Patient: sex M, age 80
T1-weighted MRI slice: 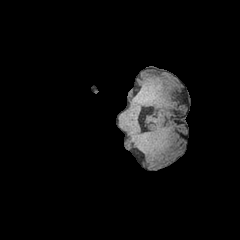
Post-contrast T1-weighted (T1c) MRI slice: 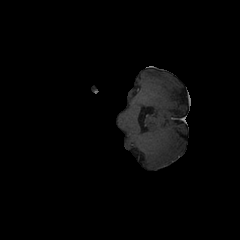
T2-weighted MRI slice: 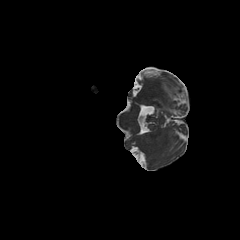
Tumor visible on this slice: no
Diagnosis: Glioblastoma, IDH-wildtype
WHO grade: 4